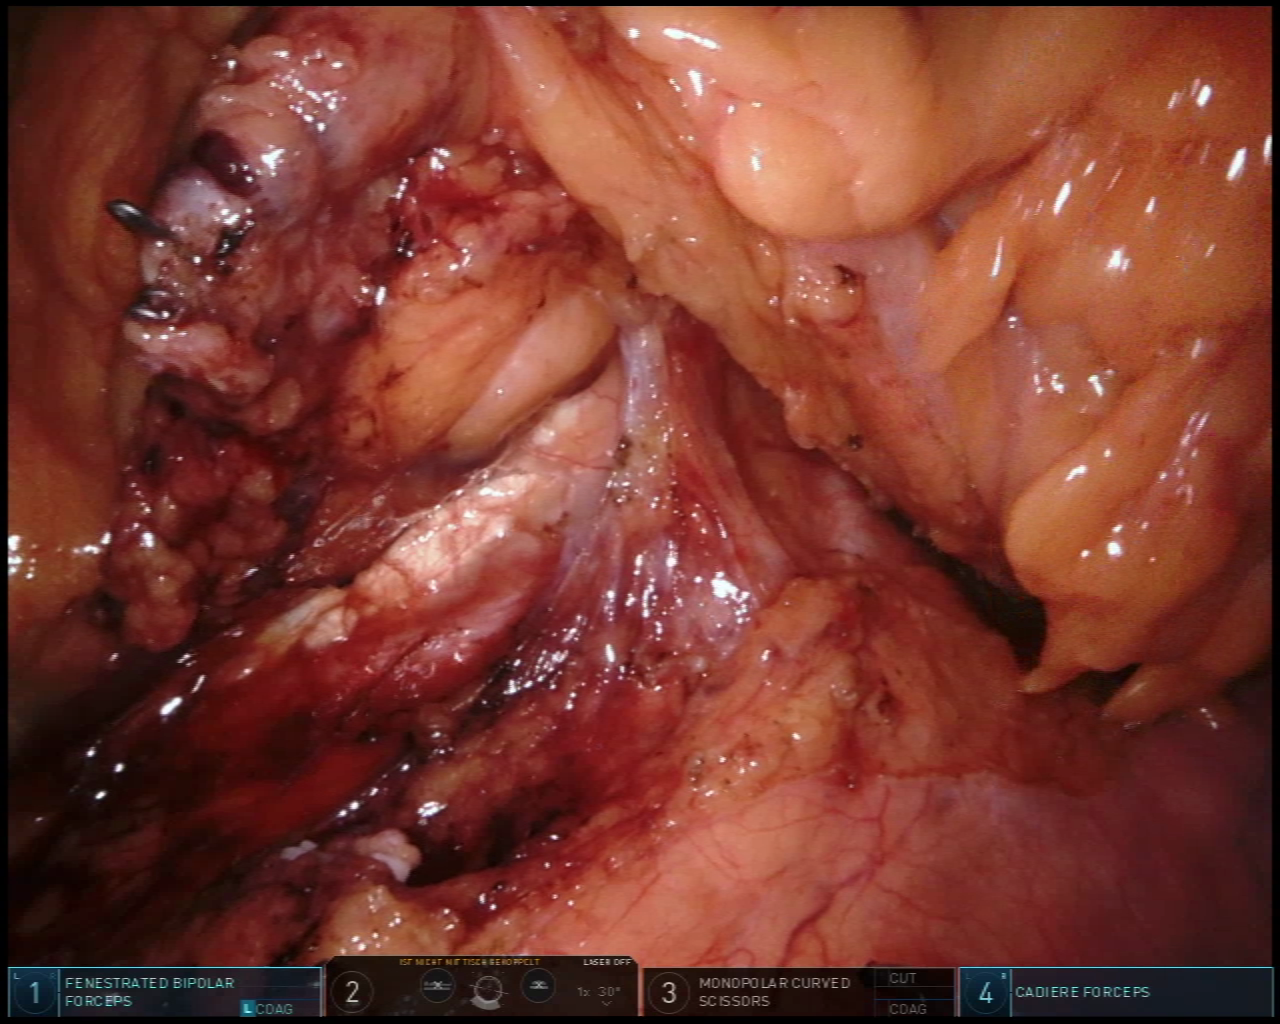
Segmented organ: ureter
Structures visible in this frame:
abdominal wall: no
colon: no
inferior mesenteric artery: no
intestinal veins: no
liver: no
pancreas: no
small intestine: no
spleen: no
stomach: no
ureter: yes
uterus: no
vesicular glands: no